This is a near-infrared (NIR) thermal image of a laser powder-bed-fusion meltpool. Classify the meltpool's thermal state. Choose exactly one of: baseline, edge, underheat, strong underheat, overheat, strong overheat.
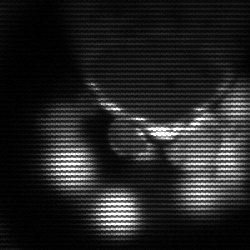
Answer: baseline